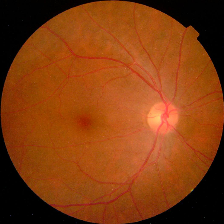
Diabetic retinopathy grade: No DR